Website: macys
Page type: customer-info-address
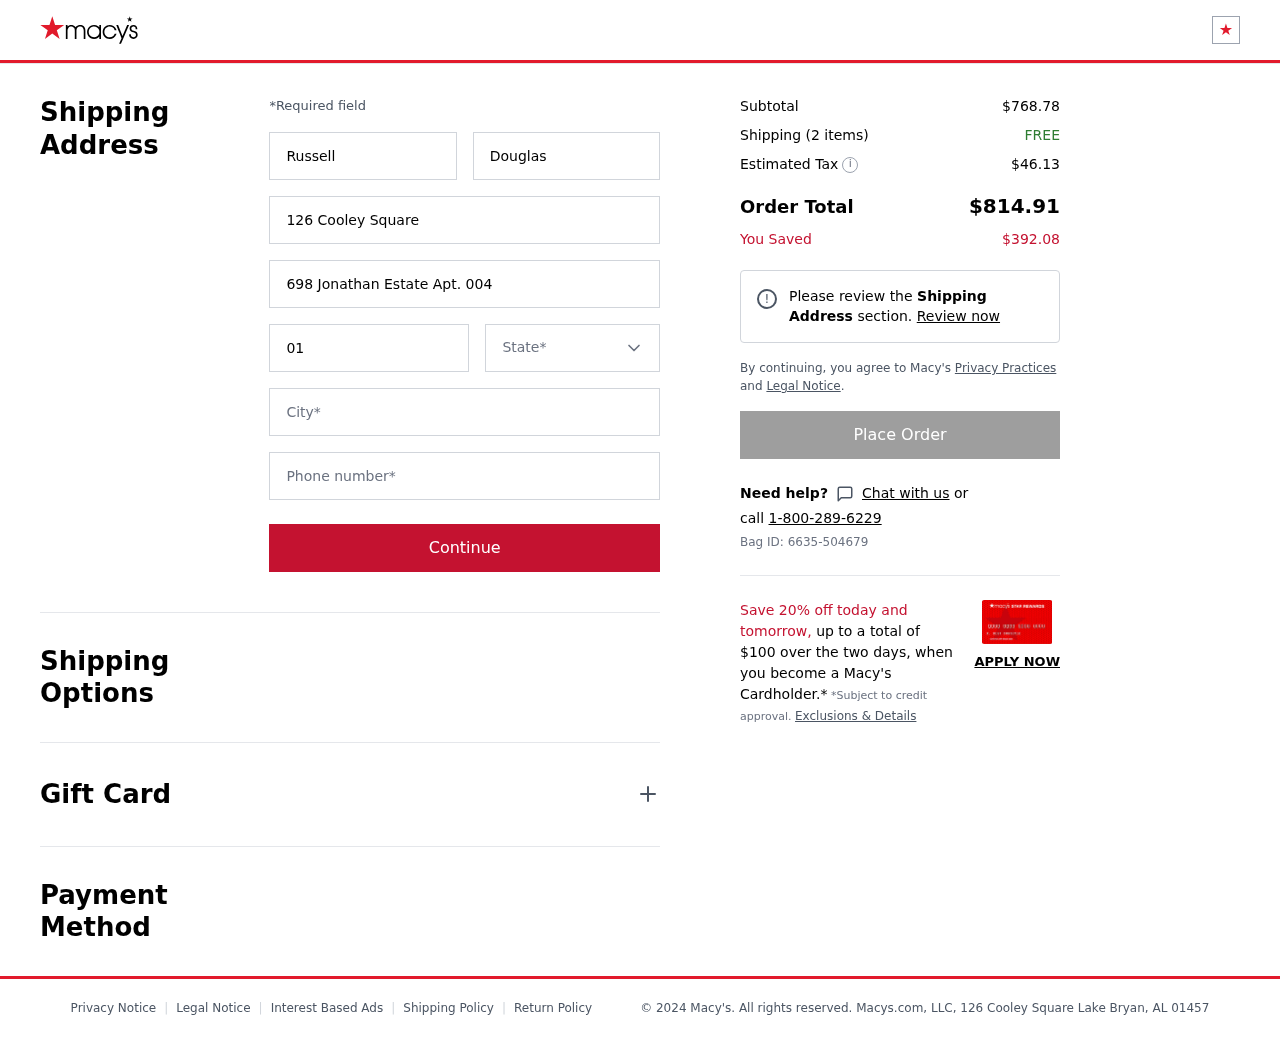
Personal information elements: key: PII_CITY
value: Lake Bryan
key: PII_FIRSTNAME
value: Russell
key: PII_LASTNAME
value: Douglas
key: PII_PHONE
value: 6392987584
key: PII_POSTCODE
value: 01457
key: PII_STATE
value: Alabama
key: PII_STREET
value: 126 Cooley Square
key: PII_STREET2
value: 698 Jonathan Estate Apt. 004
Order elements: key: ORDER_SUBTOTAL
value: $768.78
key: ORDER_NUM_ITEMS
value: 2
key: ORDER_SHIPPING_COST
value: FREE
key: ORDER_TAX
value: $46.13
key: ORDER_TOTAL
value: $814.91
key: ORDER_SAVINGS
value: $392.08
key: ORDER_BAG_ID
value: Bag ID: 6635-504679